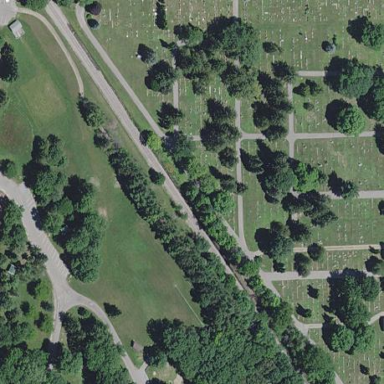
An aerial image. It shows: Cemetery.